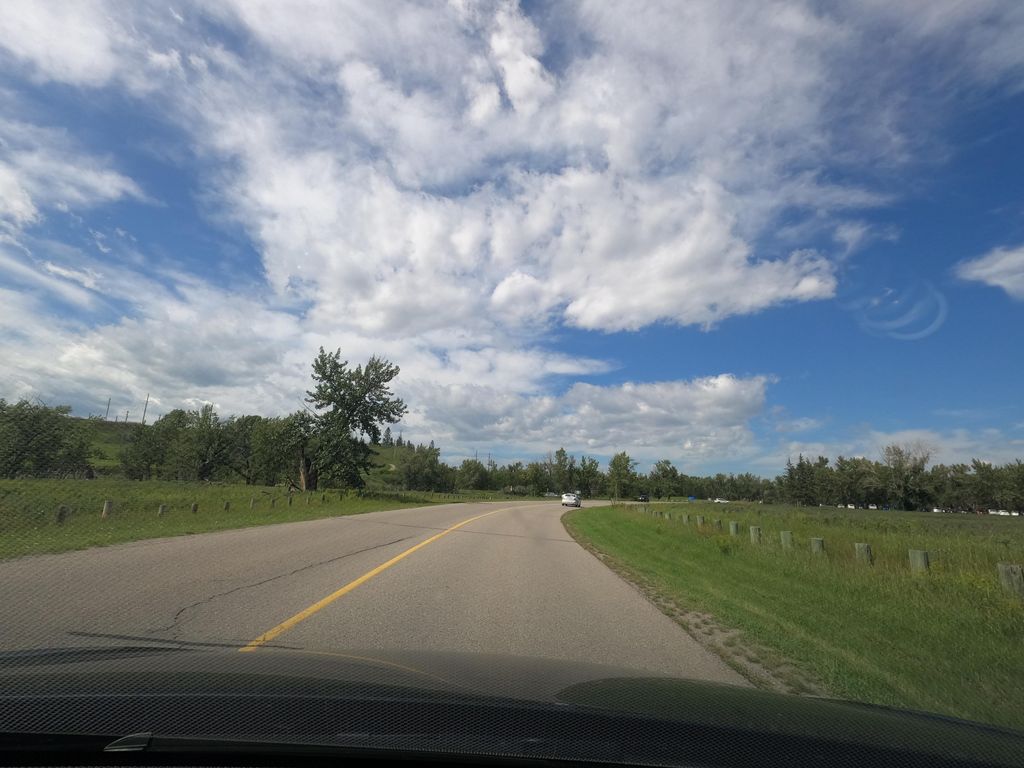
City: calgary